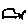
Label: car